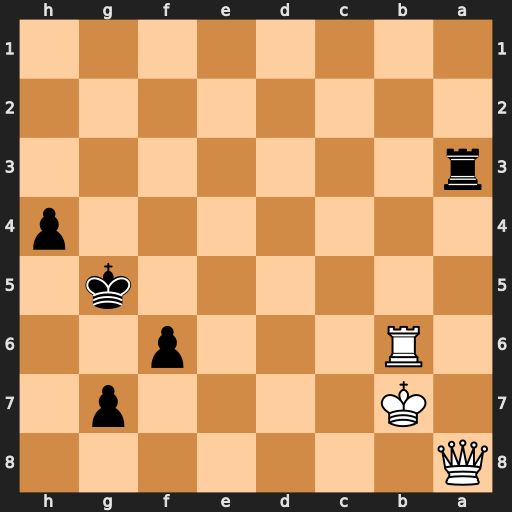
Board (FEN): Q7/1K4p1/1R3p2/6k1/7p/r7/8/8
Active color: b
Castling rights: -
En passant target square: -
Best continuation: Rxa8 Kxa8 f5